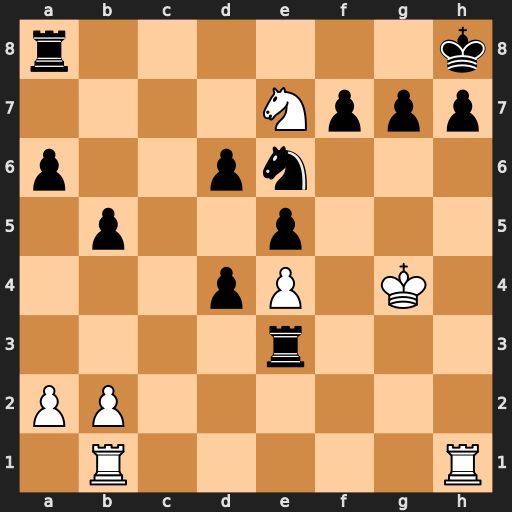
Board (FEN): r6k/4Nppp/p2pn3/1p2p3/3pP1K1/4r3/PP6/1R5R
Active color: w
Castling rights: -
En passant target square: -
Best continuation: Rxh7+ Kxh7 Rh1+ Rh3 Rxh3#